Question: How can I do a @Html.DropDownListFor element non selected and with a requirer text without adding a new option element with that?
I have this code:
'''
@Html.DropDownListFor(model => model.Description, new SelectList(ViewBag.CarsDsc, "Id", "Description"), new { @class = "iEdit"})
'''
but I want something like this:

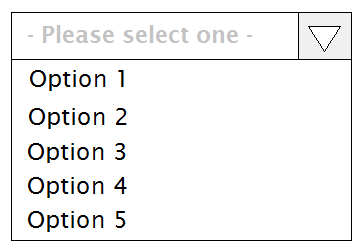
Answer: There is an overload for the method <URL>, that accepts an option value 'optionLabel':
> The text for a default empty item. This parameter can be null.
'''
@Html.DropDownListFor(model => model.Description,
new SelectList(ViewBag.CarsDsc, "Id", "Description"),
"-Please select one-",
new { @class = "iEdit"})
'''